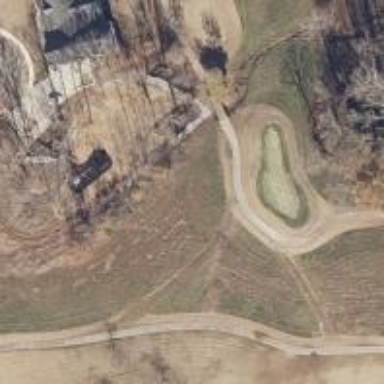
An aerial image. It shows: Footway that doubles as golf path.